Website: apple
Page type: store-pickup
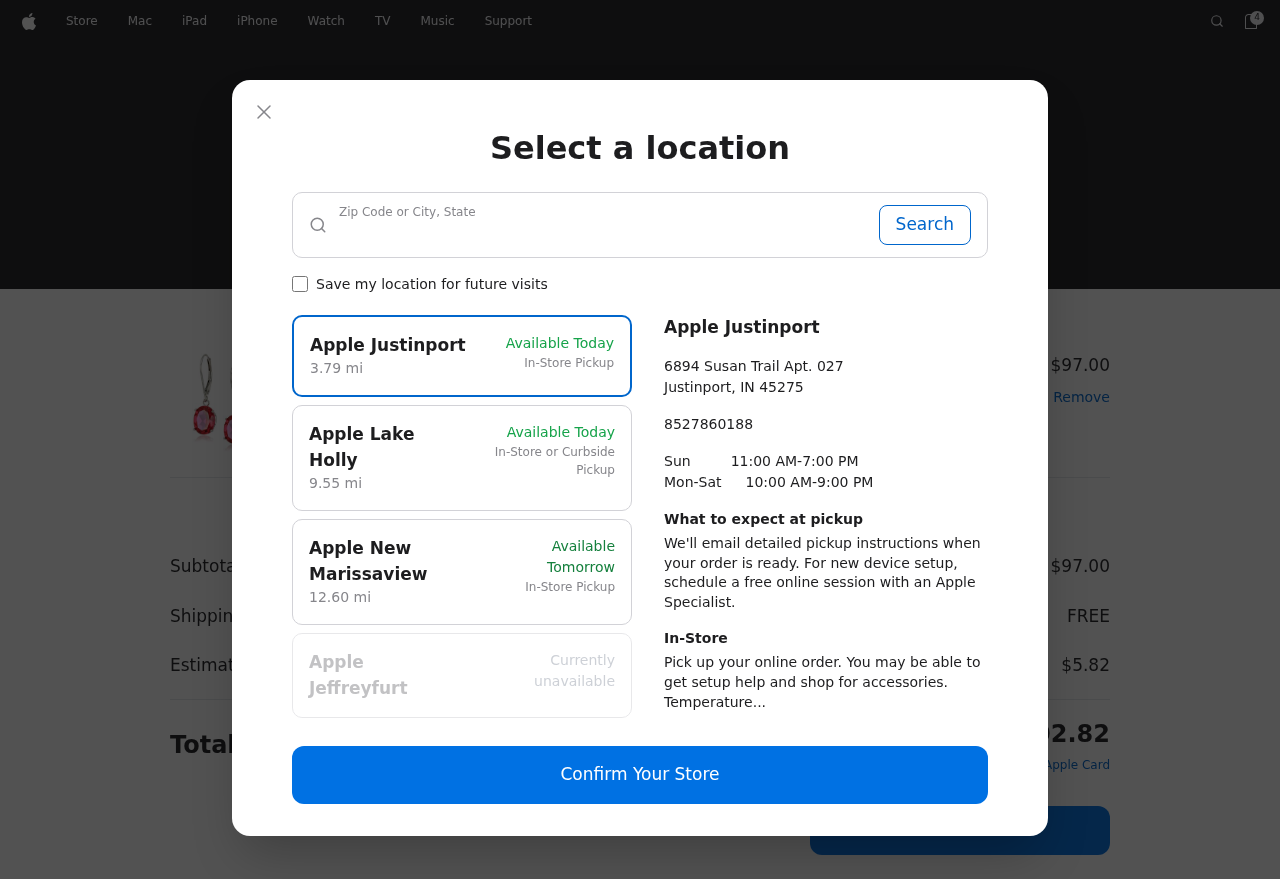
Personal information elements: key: PII_CITY_STATE
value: Dylanburgh, IN
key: PII_LOCATION1_CITY
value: Apple Justinport
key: PII_LOCATION1_CITY_STATE_ZIP
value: Justinport, IN 45275
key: PII_LOCATION1_STREET
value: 6894 Susan Trail Apt. 027
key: PII_LOCATION2_CITY
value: Apple Lake Holly
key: PII_LOCATION3_CITY
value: Apple New Marissaview
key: PII_LOCATION4_CITY
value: Apple Jeffreyfurt
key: PII_PHONE
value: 8527860188
Product elements: key: PRODUCT1_NAME
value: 14K Gold Oval Gemstone Dangle Leverback Earrings
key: PRODUCT1_PRICE
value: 97
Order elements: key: ORDER_NUM_ITEMS
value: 4
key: ORDER_TOTAL
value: $102.82
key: ORDER_SUBTOTAL
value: $97.00
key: ORDER_SHIPPING_COST
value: FREE
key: ORDER_TAX
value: $5.82
Search elements: key: SEARCH_CITY_STATE
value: Dylanburgh, IN